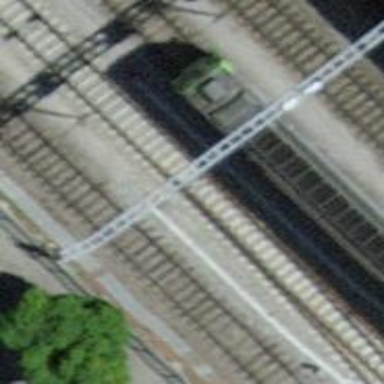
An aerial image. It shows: Railway switch.